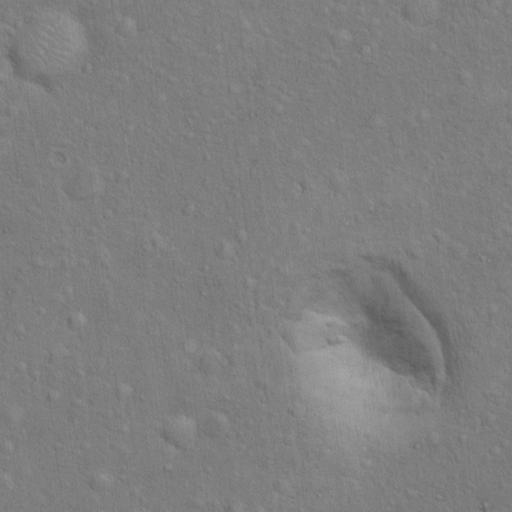
Objects detected: cone